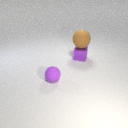
small purple metal cube below large brown rubber sphere